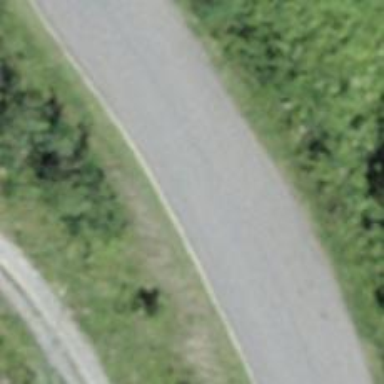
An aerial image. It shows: Tertiary road with asphalt surface.